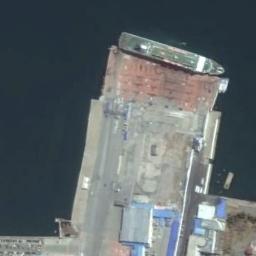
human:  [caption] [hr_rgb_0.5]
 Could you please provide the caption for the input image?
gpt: There is a ship in the blue water on the shore .

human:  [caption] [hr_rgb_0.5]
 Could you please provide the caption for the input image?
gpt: A green boat docked at the dock with stored buildings on the dock .

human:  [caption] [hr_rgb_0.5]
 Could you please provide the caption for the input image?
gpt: The ship is docked at the dock and some makeshift houses are on the bank .

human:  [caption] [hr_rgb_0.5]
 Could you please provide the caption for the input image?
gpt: There are many buildings of different shapes and sizes beside the ships .

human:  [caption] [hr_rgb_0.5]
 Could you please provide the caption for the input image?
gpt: The ship is at the harbor with some buildings .